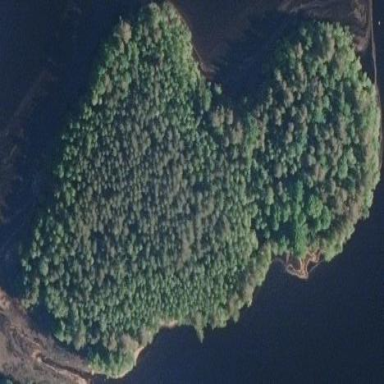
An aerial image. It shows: Island covered in forest.